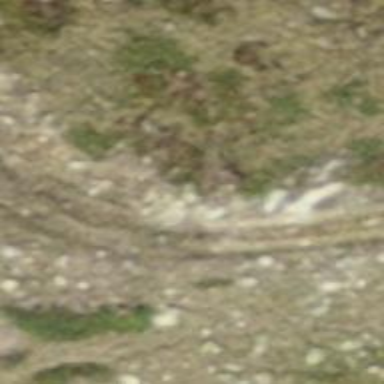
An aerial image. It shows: Track road with ground surface.